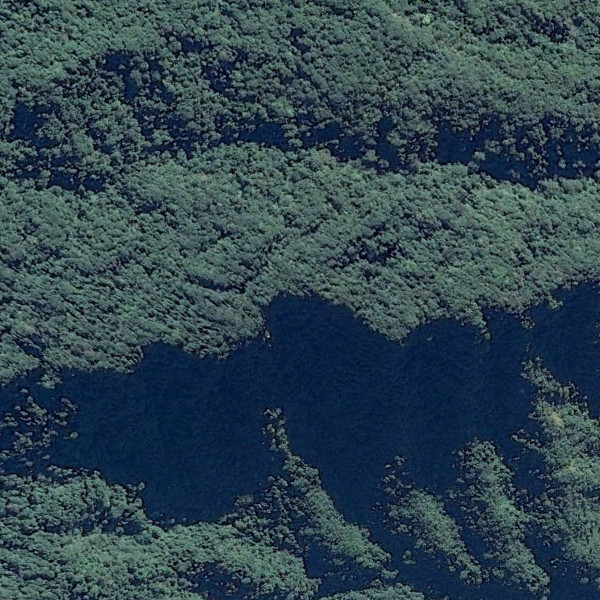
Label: Forest